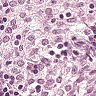
Metastatic tissue present: no